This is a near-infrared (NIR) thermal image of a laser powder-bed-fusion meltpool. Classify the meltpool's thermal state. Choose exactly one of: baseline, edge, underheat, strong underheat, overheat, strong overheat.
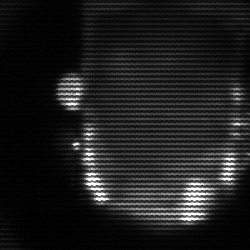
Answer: baseline